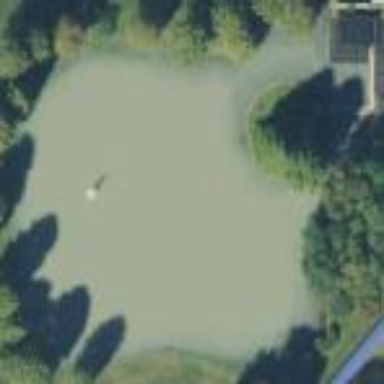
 creating natural and serene environment."